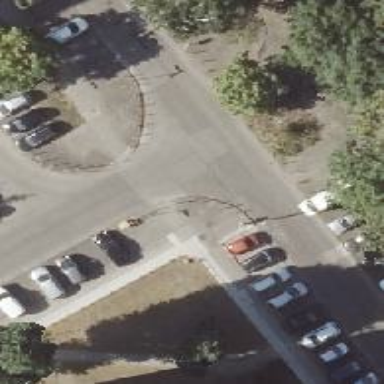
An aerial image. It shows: Unmarked crossing on the road.